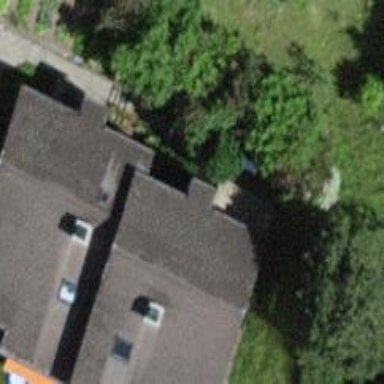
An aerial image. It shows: Simple house.